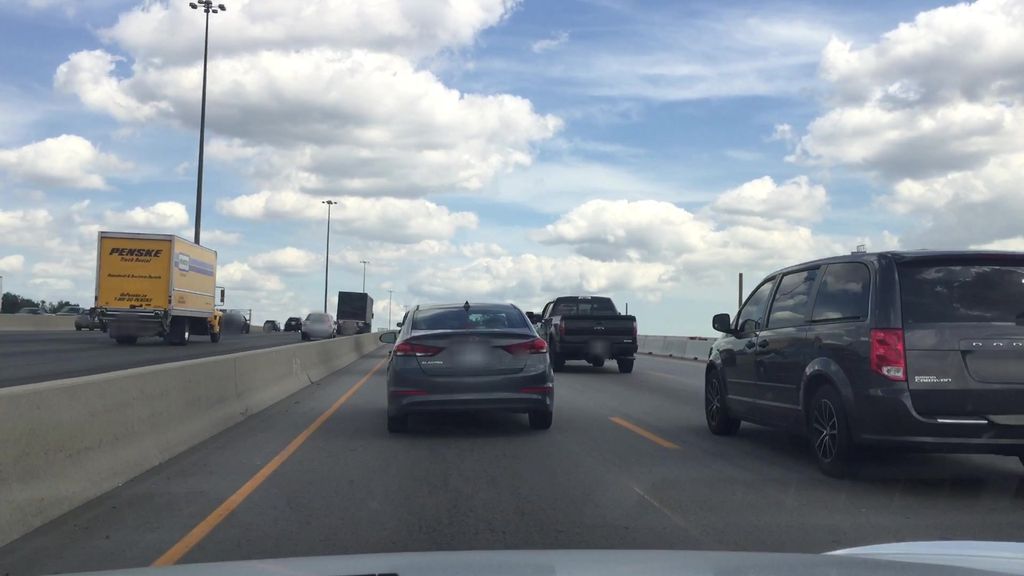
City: toronto